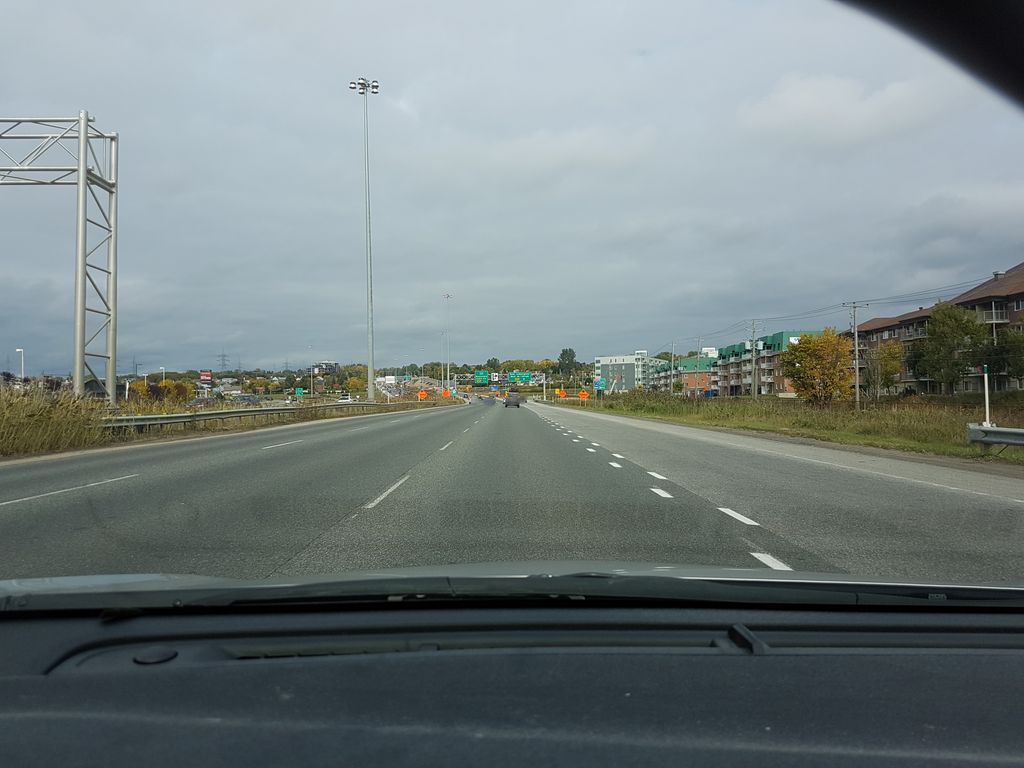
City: quebec_city